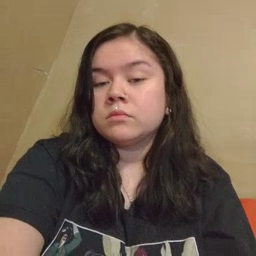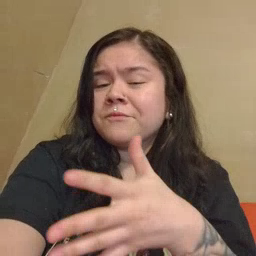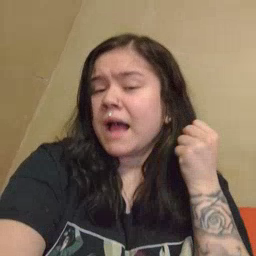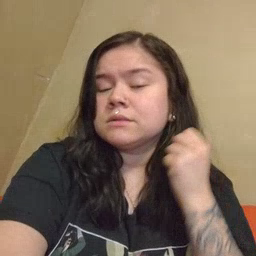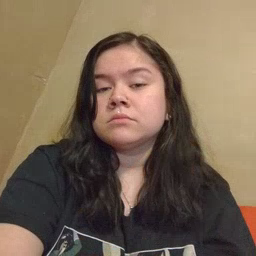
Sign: fast